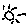
Label: sun